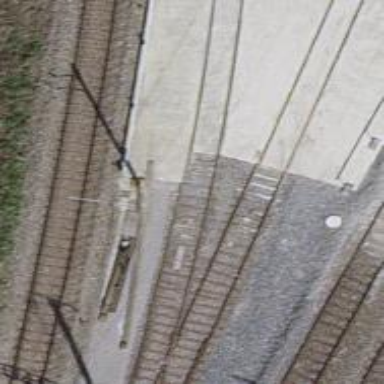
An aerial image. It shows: Railway yard with one track.